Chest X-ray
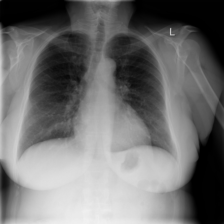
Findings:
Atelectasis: negative
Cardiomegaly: negative
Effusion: negative
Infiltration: negative
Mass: negative
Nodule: negative
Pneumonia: negative
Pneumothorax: negative
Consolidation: negative
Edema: negative
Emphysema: negative
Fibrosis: negative
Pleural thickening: negative
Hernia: negative